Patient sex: M
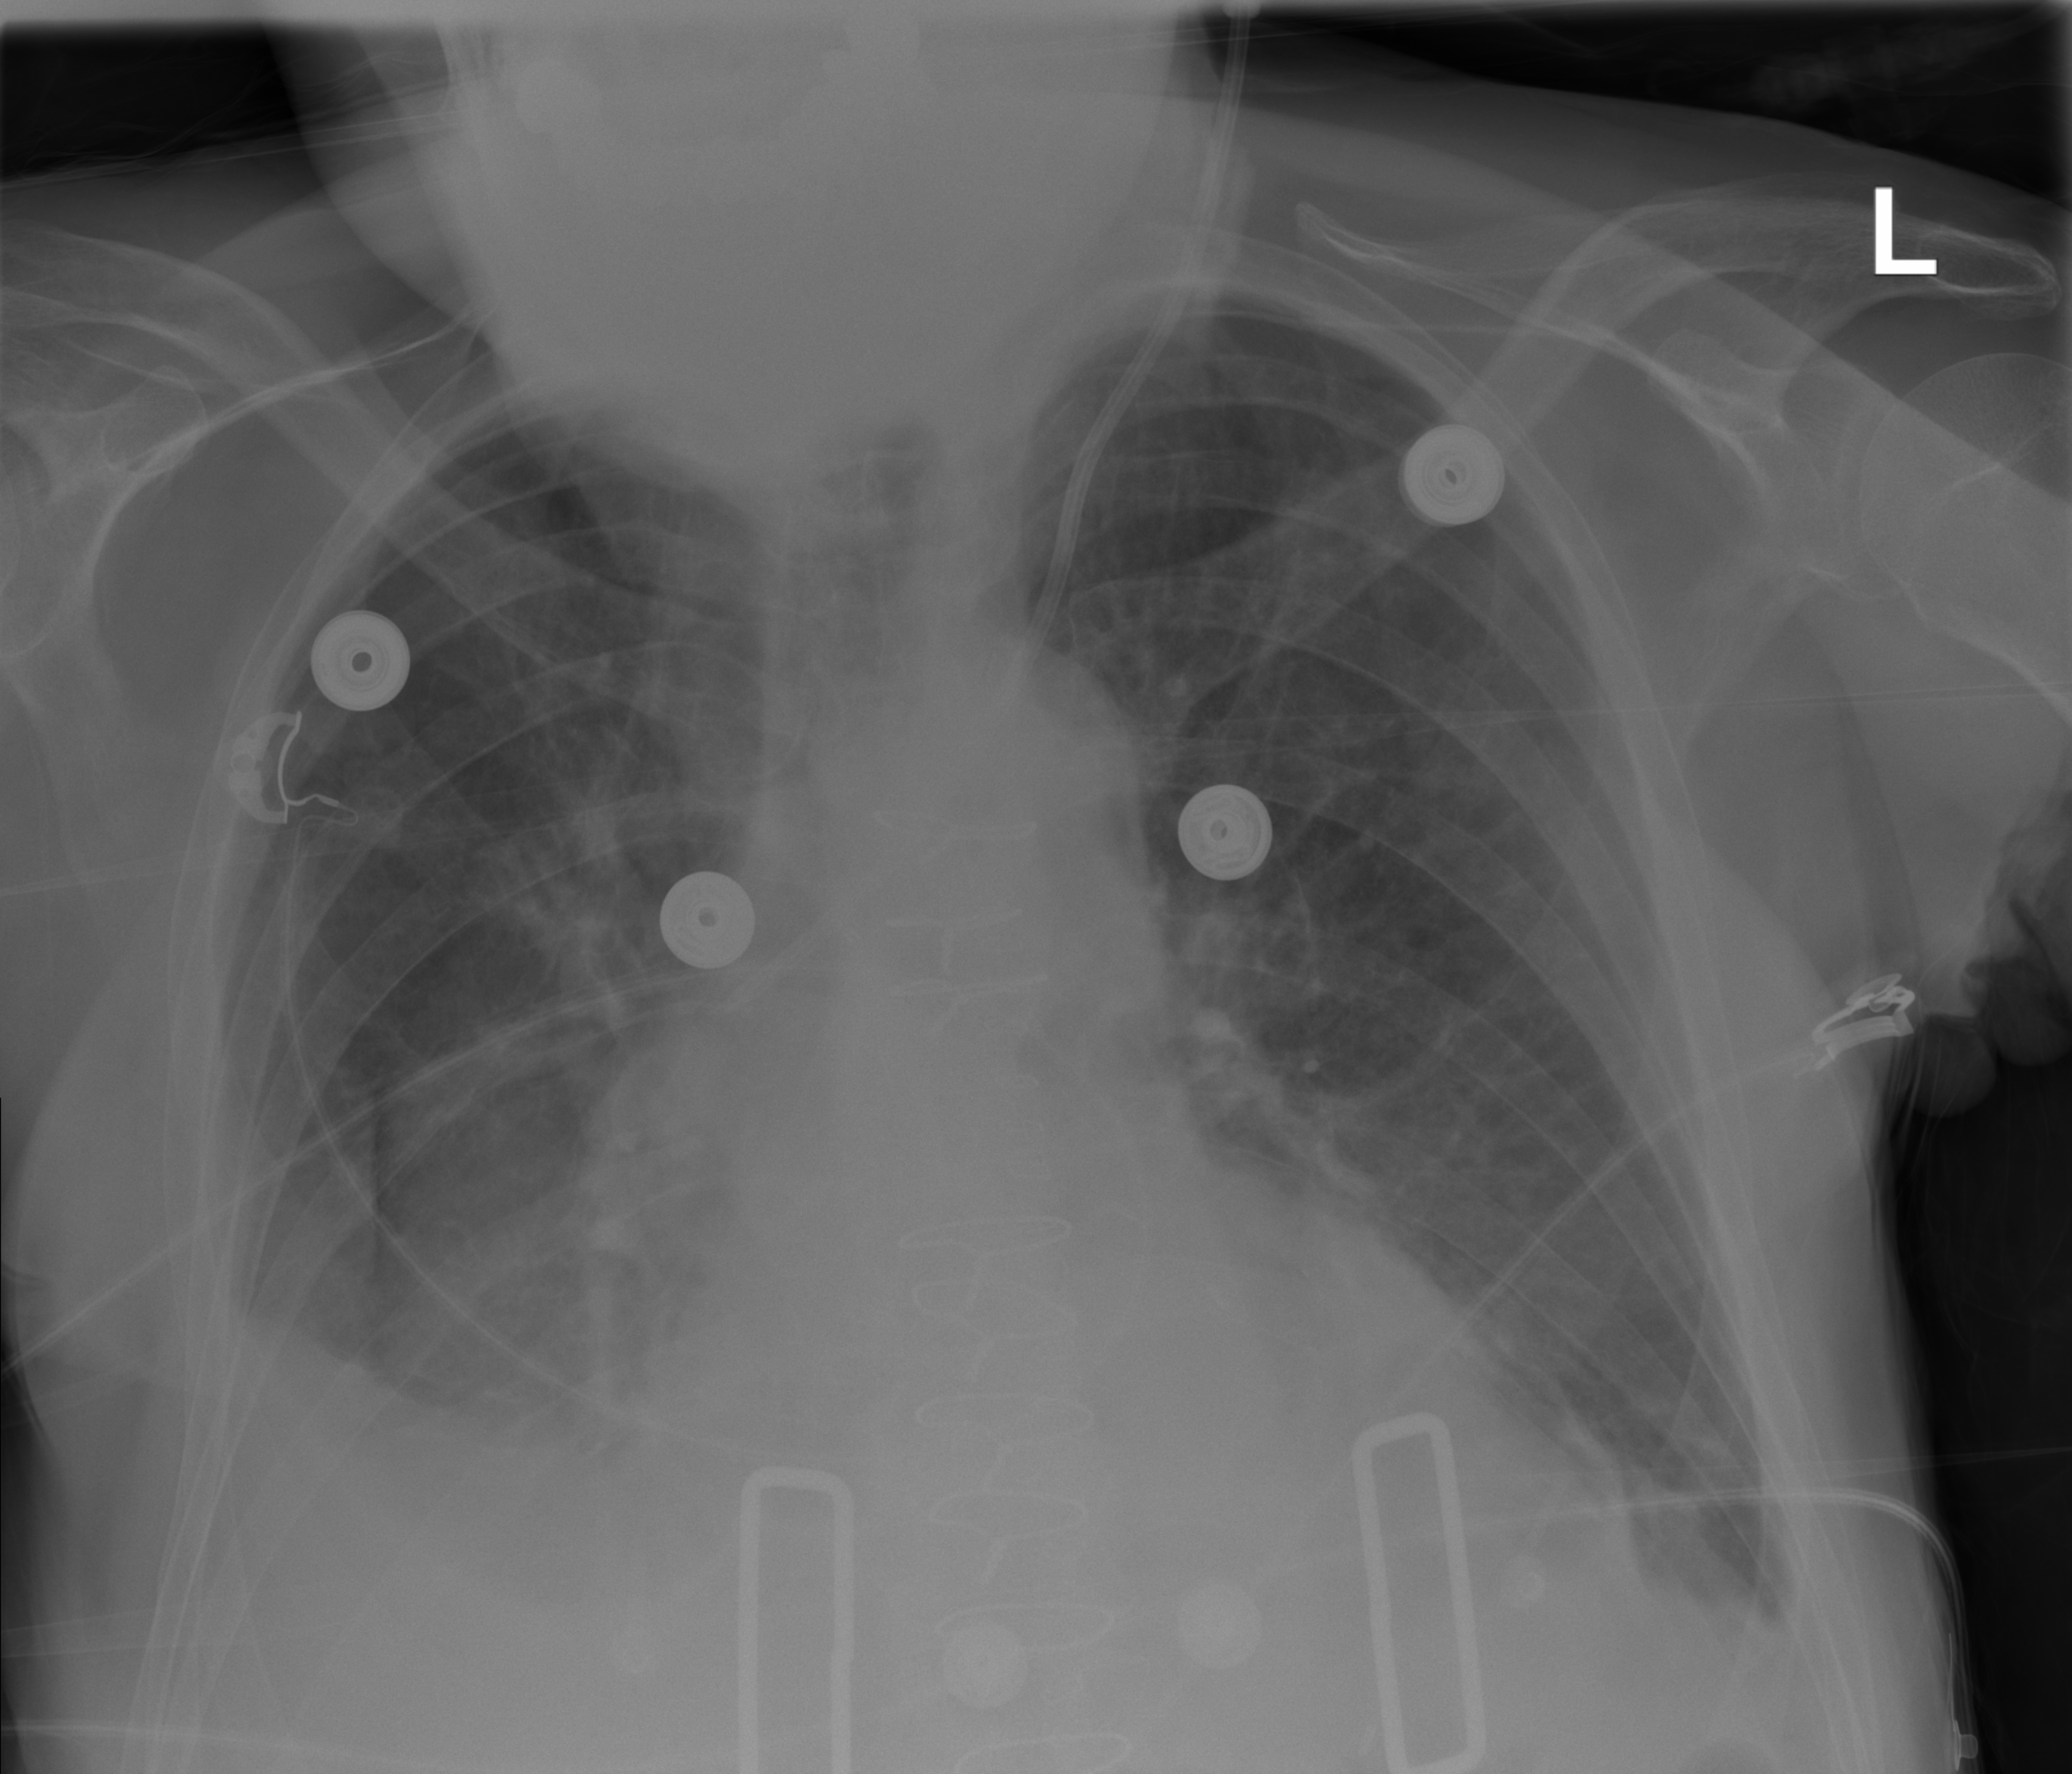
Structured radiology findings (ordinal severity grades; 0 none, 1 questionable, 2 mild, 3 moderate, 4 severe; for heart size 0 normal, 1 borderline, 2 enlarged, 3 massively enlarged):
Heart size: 0
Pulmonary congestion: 0
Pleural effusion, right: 3
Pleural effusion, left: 2
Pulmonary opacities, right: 2
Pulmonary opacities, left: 0
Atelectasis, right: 2
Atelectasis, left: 0